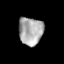
Tissue: prostate
Cell type: T cells
Senescence score: 0.3117
Nuclear area (px): 660
Mean DAPI intensity: 169.612